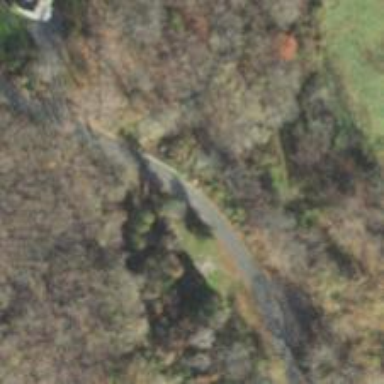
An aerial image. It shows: Culvert tunnel.